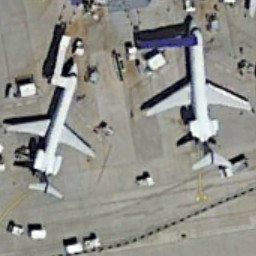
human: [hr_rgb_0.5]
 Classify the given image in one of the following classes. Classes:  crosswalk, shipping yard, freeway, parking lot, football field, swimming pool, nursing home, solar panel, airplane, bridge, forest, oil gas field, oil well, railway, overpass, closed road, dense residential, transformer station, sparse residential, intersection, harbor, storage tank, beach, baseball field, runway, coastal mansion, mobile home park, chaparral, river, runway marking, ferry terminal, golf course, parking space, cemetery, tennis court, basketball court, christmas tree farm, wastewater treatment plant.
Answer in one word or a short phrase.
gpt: airplane